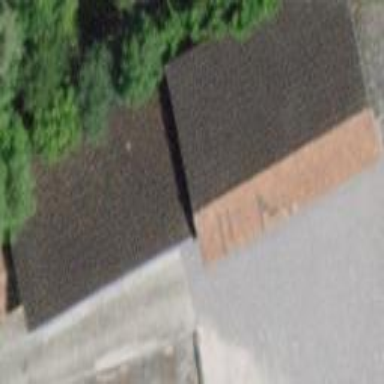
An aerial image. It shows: Barn.